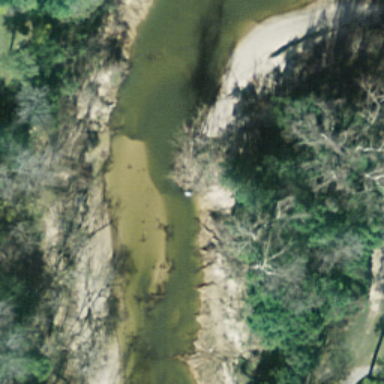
It is a river with a dense forest on both banks of the river .